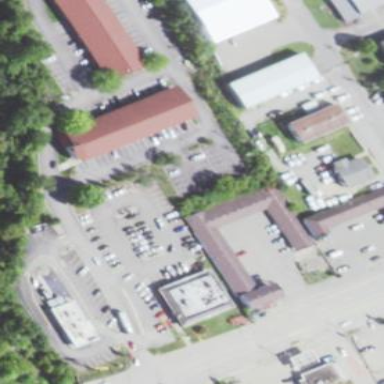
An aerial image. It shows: Motel building.